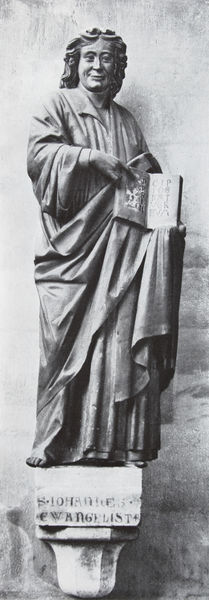
Titel: Johannes der Evangelist
Standort: Meißen
Institution: Dom
Schlagwörter: dunkel, fuß, hand, kopf, mann, umhang, finger, frau, frisur, geste, grau, haar, hell, holz, marmor, mund, nase, blick, tuch, wand, architektur, arm, arme, augen, bibel, falten, gesicht, halten, johannes, kragen, sockel, stehen, stein, ärmel, kirche, figur, gewand, haare, mantel, pose, standfigur, kinn, locken, skulptur, statue, lächeln, schrift, mauer, füsse, material, vorsprung, inschrift, lesen, mimik, bildhauerei, faltenwurf, plastik, podest, zeigen, sein, abbild, tor, foto, fotografie, photographie, name, lachen, eingang, buch, dom, barfuß, seite, kathedrale, photo, ganzfigur, portal, seiten, sandstein, toga, mittelalter, romanik, mönch, heiliger, gelehrter, sockelfigur, konsole, heilige, basis, geöffnet, jünger, heilig, prophet, sakral, antikisch, gewandfalten, gemeißelt, bauplastik, romanisch, aussenwand, tehen, zeigegestus, apostel, evangelist, evangelium, bch, kirchenvater, offenes buch, gewandung, ewand, manns, falteng, grinsend, sickel, innenwand, wandfigur, list, 1800, ummhang, va, religioes, evangelist johannes, sklputur